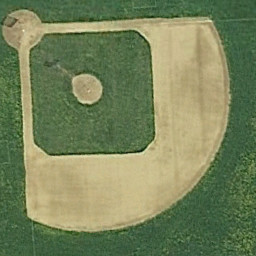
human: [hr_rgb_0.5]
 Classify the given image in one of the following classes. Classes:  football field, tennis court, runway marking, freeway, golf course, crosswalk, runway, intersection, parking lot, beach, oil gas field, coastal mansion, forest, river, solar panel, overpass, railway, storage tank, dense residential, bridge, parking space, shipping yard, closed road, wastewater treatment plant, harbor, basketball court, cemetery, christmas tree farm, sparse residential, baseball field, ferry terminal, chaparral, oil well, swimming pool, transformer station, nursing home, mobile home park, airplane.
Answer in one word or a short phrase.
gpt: baseball field